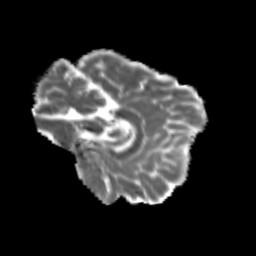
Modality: MD
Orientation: sagittal
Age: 23
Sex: female
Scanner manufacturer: siemens
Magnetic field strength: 3 T
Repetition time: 3.5 s
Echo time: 0.113 s